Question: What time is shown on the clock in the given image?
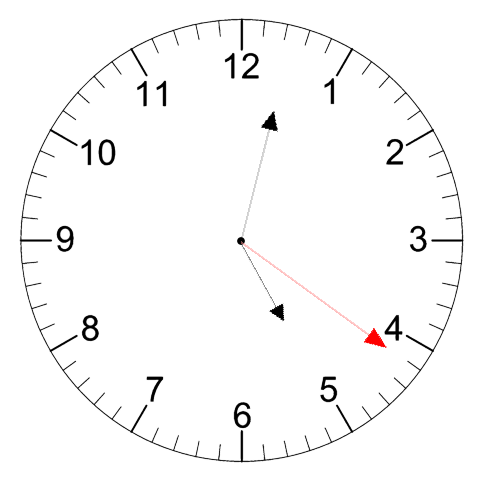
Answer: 05:02:21